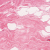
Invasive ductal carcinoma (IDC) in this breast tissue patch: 0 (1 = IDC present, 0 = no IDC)